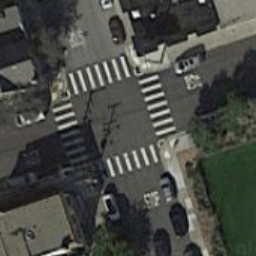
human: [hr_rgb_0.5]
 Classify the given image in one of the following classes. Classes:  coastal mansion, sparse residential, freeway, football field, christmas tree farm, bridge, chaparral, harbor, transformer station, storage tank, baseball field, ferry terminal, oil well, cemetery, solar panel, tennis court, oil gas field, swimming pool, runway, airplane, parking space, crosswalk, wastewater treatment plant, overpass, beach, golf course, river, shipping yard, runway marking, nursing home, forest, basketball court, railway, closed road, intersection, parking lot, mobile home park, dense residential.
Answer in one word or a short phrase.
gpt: crosswalk